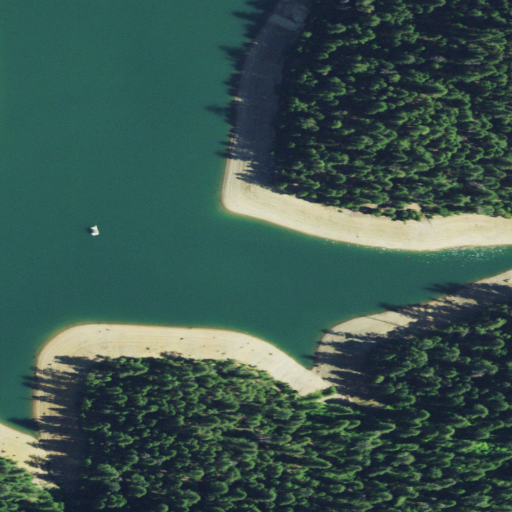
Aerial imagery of valley in California named Dutch Gulch containing evergreen forest, open water, barren land, herbaceous wetlands, shrub, and grassland